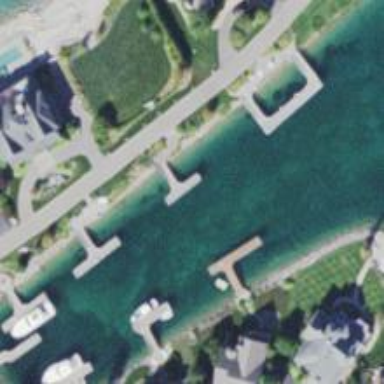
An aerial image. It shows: Man-made pier.